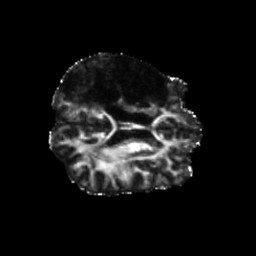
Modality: FA
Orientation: axial
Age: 48
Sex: male
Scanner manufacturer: siemens
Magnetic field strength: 3 T
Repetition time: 5.47 s
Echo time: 0.0854 s